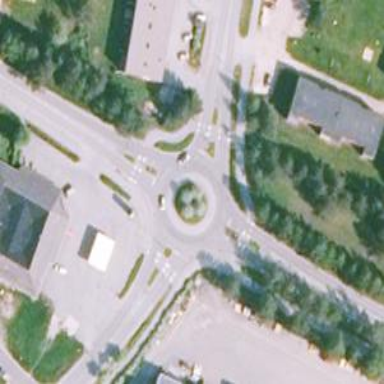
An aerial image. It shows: Secondary road around roundabout.